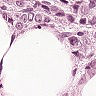
Metastatic tissue present: yes